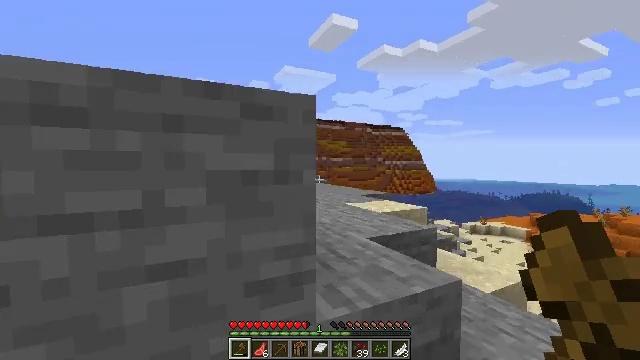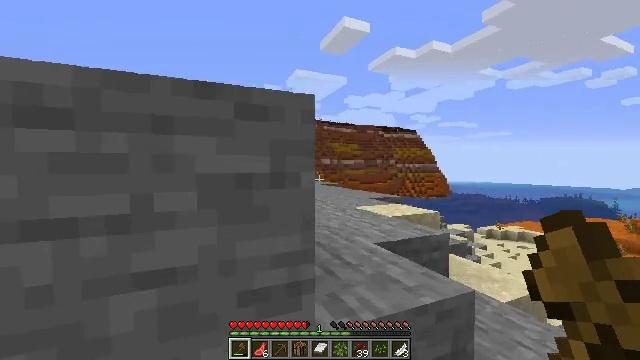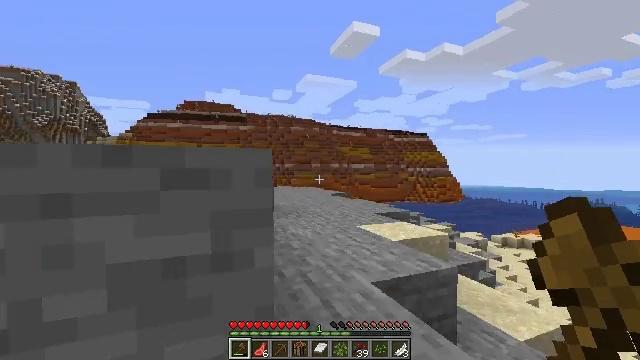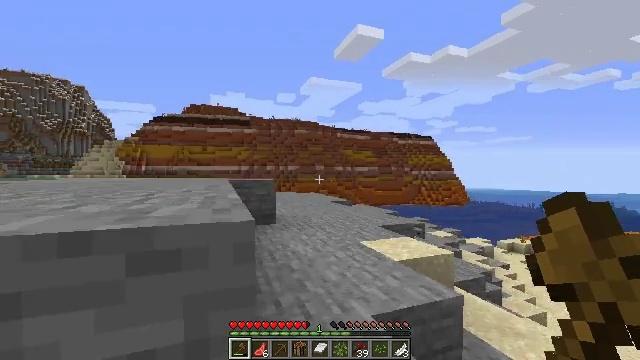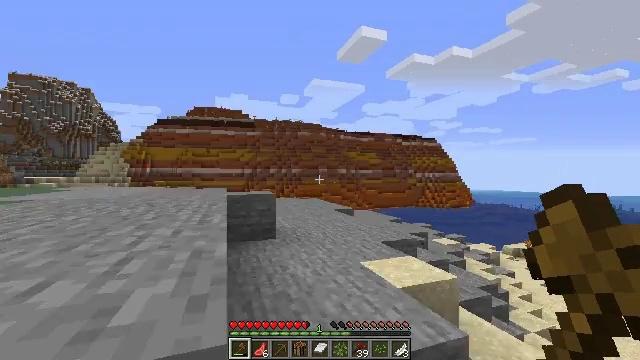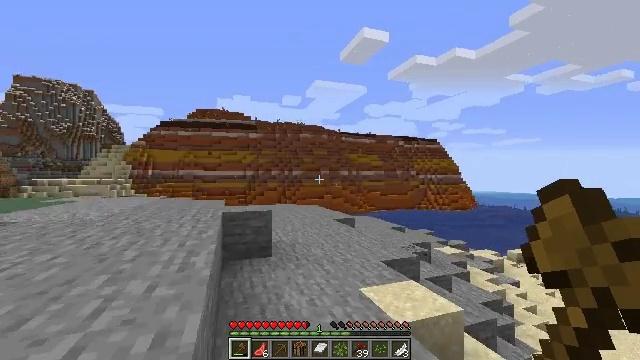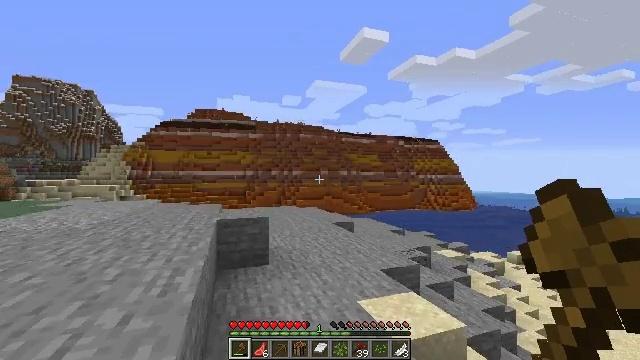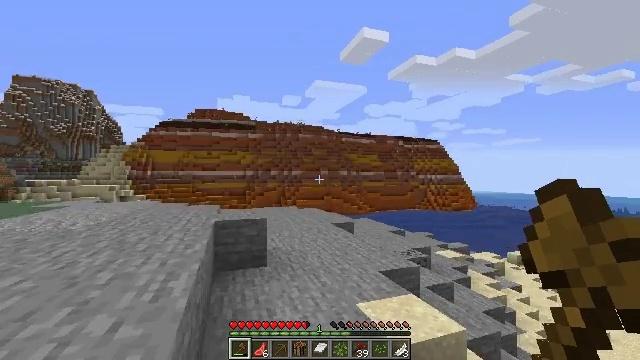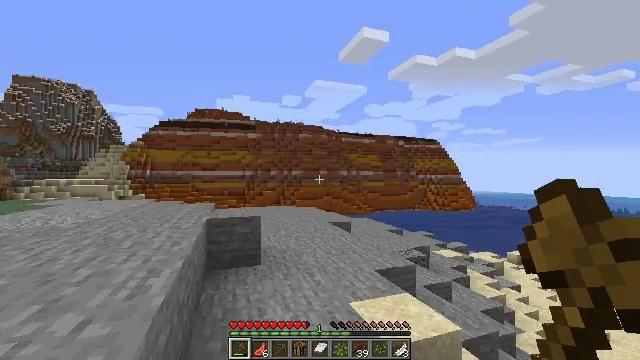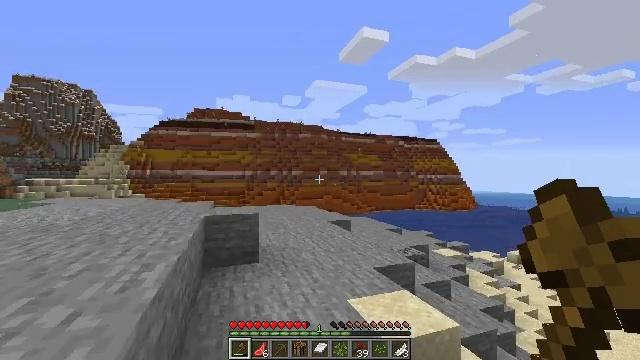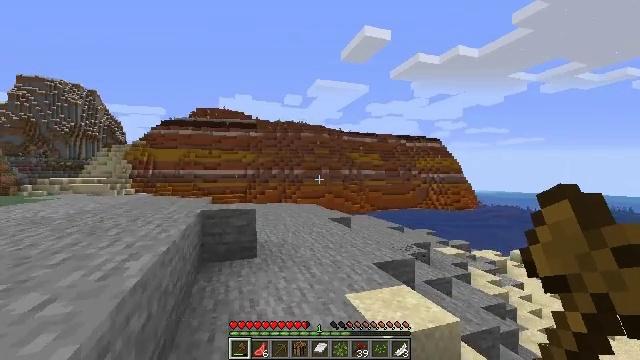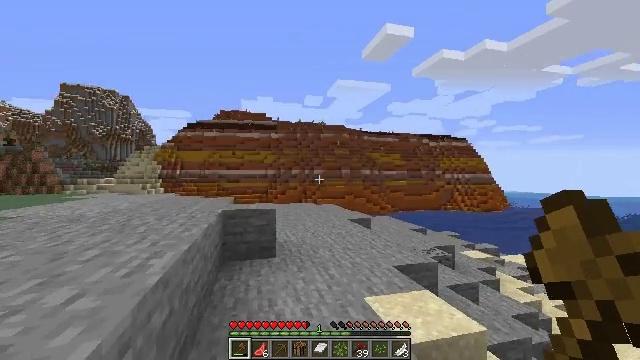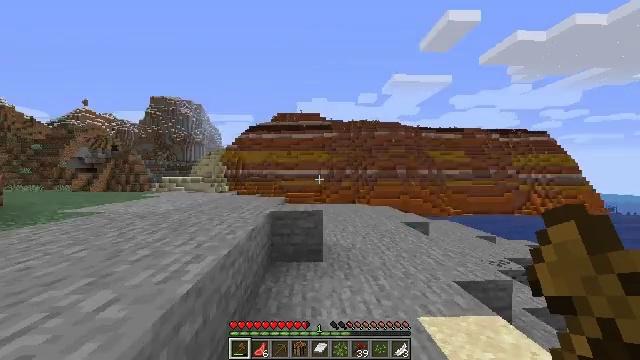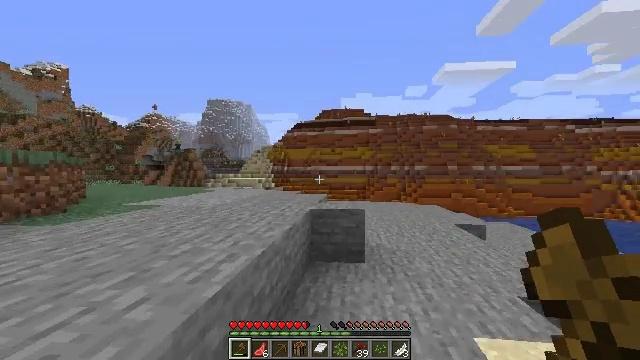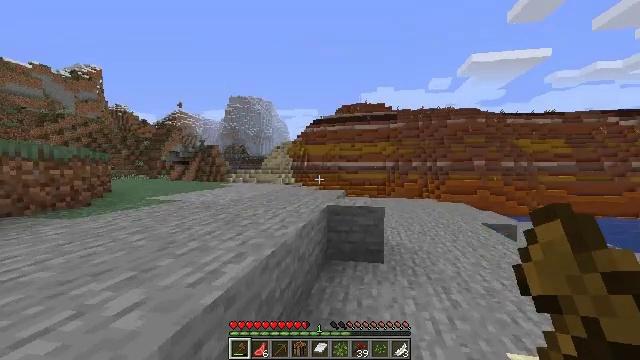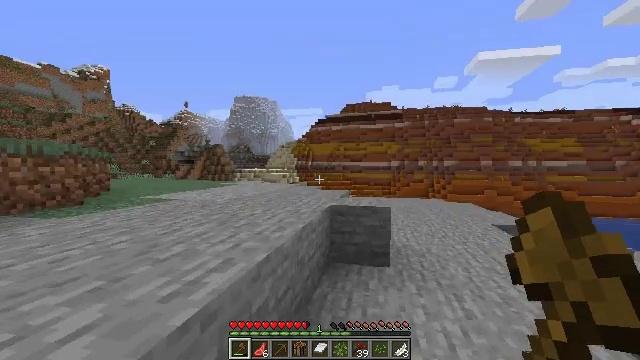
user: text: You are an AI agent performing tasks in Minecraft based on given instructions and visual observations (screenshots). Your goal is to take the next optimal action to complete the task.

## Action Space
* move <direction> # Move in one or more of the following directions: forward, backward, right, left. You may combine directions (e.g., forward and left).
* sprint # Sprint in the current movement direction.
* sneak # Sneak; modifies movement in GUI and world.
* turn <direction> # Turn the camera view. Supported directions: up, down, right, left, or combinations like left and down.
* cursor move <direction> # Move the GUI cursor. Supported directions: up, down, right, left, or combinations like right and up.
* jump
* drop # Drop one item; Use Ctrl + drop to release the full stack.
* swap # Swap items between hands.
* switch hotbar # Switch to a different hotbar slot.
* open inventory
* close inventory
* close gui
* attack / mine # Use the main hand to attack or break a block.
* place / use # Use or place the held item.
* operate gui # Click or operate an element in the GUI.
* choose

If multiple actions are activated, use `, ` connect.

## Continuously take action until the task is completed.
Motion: motion action
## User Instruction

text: Mine red sand from the ground.
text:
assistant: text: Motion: move forward and move right, turn left
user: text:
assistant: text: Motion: move forward, turn left, jump
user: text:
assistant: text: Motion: move forward, jump
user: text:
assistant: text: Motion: move forward, jump
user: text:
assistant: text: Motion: move forward, jump
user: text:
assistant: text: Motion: move forward
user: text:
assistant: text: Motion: move forward
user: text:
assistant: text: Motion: move forward
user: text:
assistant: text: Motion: move forward
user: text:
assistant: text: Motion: move forward
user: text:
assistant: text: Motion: move forward, turn left
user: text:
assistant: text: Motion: move forward, turn left
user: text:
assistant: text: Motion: move forward, turn left
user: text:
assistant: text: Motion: move forward, turn left and down
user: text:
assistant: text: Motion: move forward, turn left
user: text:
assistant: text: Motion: move forward
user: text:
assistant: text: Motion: move forward
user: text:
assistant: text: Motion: move forward
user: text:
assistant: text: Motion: move forward
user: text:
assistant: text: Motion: move forward
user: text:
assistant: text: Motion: move forward
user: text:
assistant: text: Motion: move forward, turn right
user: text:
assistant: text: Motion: move forward, turn right
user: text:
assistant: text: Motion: move forward
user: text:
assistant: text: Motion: move forward, jump
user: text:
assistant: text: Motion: move forward, jump
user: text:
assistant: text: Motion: move forward, jump
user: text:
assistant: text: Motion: move forward, jump
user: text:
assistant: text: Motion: move forward
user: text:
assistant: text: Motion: move forward and move left